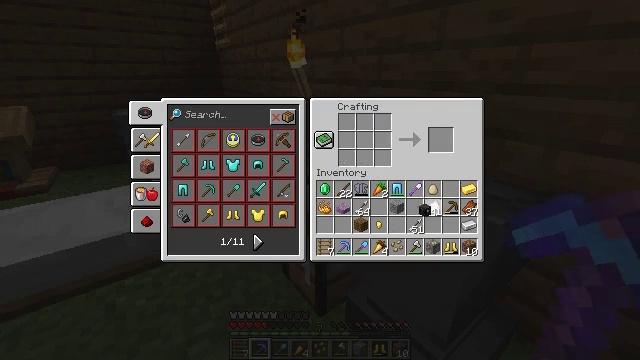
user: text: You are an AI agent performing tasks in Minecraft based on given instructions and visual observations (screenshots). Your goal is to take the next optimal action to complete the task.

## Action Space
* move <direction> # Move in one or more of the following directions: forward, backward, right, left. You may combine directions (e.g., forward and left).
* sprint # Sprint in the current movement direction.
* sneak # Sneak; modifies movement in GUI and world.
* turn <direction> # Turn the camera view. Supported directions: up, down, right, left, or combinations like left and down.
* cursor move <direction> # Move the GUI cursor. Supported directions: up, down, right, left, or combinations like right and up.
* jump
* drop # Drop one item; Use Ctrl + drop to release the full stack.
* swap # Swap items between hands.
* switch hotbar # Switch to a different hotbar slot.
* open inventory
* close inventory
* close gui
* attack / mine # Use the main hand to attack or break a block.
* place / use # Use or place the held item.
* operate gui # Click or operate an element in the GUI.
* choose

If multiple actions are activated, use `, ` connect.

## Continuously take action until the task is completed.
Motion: motion action
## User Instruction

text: Craft an ender chest with 8 obsidian and an eye of ender.
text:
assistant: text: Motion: no_op